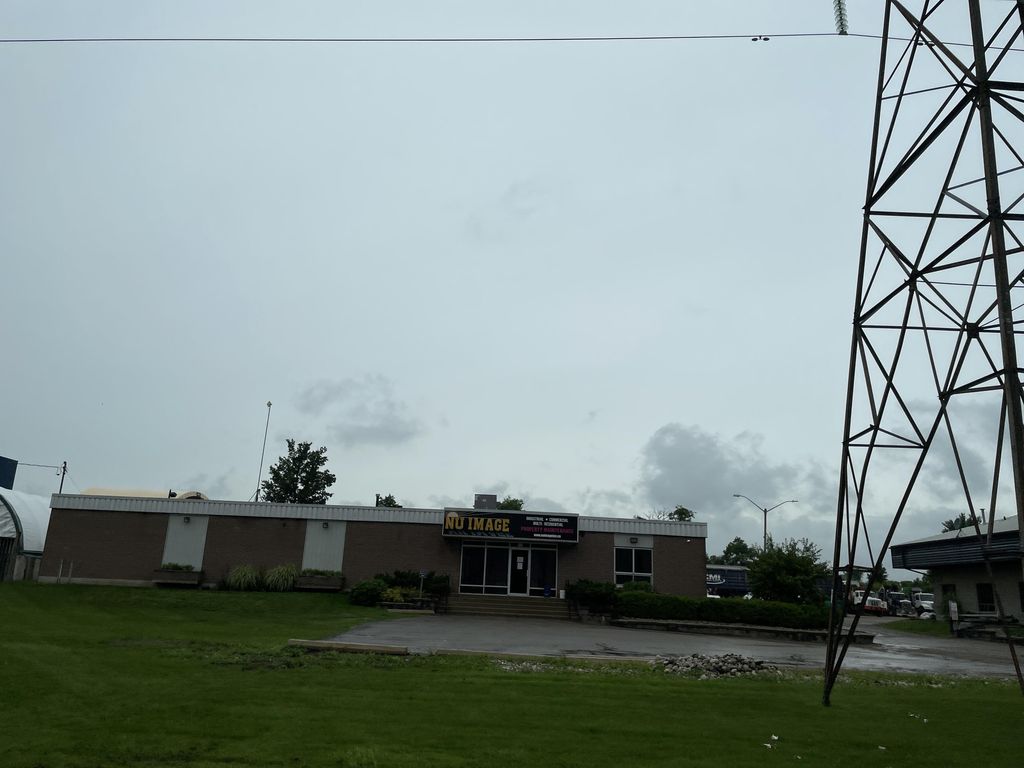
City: kitchener-waterloo